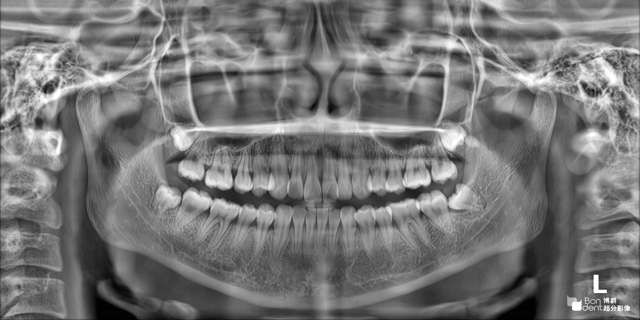
adult